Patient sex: M
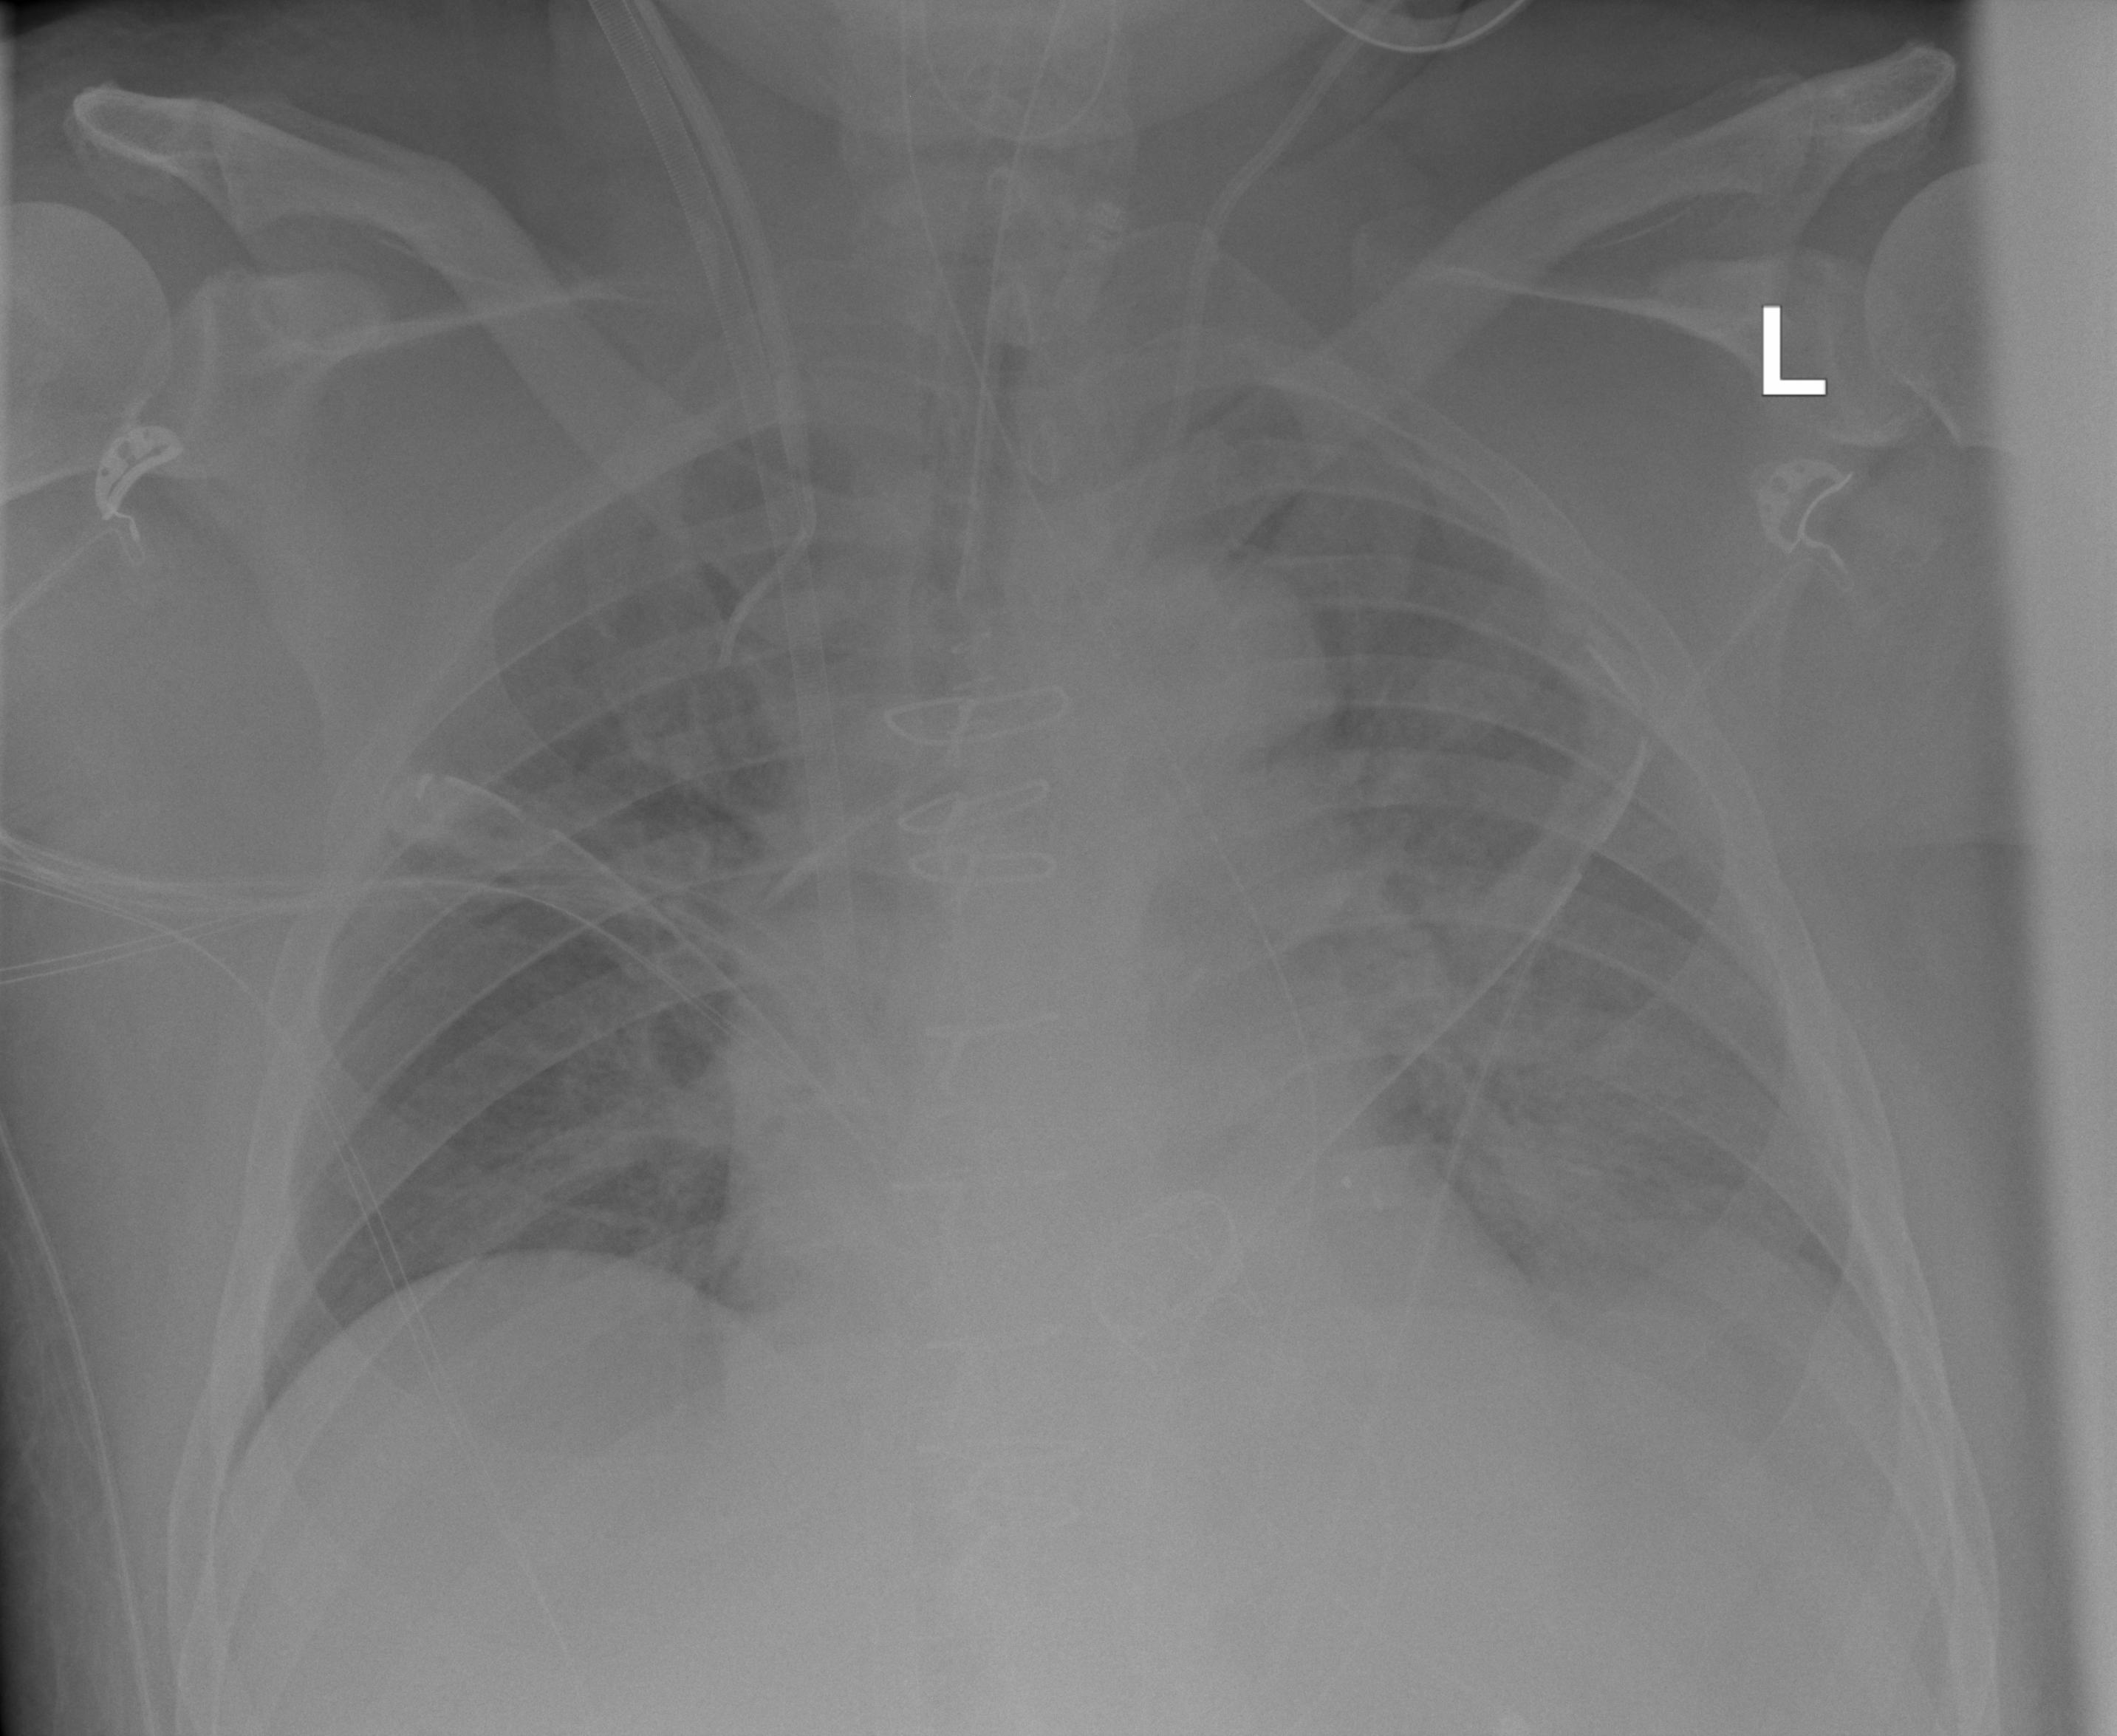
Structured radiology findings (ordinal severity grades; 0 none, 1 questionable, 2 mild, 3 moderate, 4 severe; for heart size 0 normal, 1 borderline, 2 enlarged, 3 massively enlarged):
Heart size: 0
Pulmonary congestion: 2
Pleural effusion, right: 0
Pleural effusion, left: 3
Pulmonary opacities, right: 2
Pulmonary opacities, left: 2
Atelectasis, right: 2
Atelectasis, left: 2